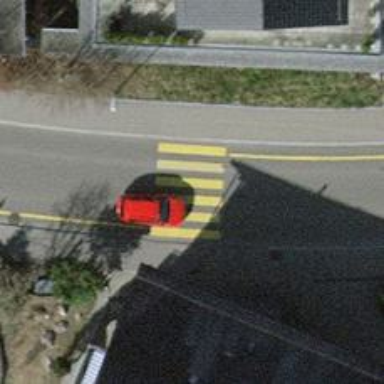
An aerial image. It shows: Marked road crossing with visible markings.